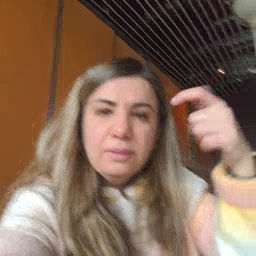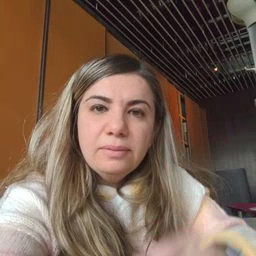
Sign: because